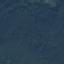
Land use / land cover: Forest